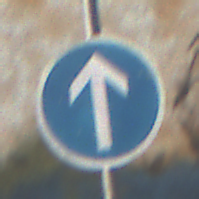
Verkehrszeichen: VorgeschriebeneFahrtrichtungGeradeaus
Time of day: MorningAfternoon
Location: Outdoor (Urban)
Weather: PartlyCloudy
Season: NotSpecified
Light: Natural